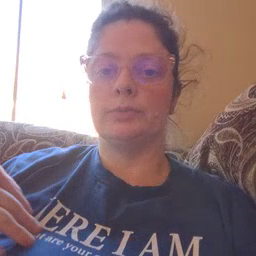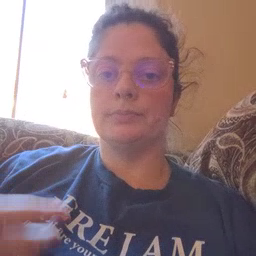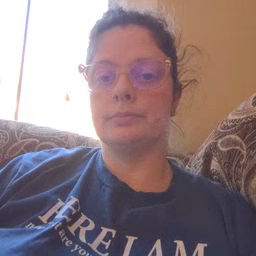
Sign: zebra